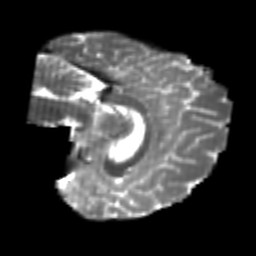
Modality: T2w
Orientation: sagittal
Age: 20
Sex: male
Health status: healthy
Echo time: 0.074 s